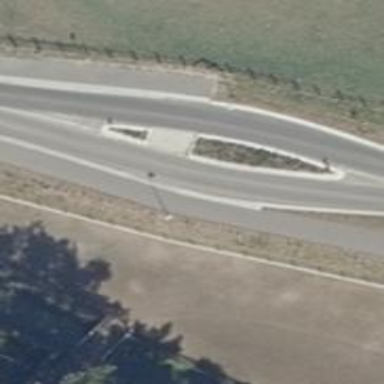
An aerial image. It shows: Uncontrolled footway crossing with median island.